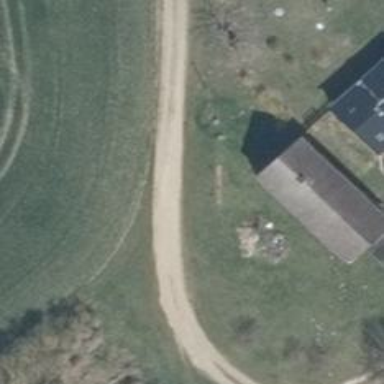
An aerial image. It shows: Track with grade 3 surface.